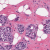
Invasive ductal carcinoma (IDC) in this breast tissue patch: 1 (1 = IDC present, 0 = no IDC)